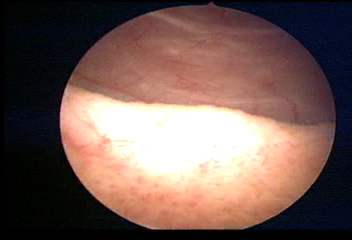
Modality: WLC
Class: Normal mucosa
Bladder cancer association: No